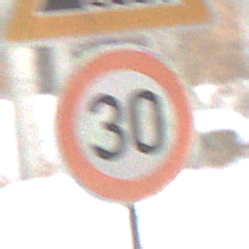
Verkehrszeichen: Geschwindigkeit30
Zusatzzeichen oben: Ufer
Umgebung: Roofed, Suburban
Tageszeit: MorningAfternoon
Wetter: PartlyCloudy
Licht: Natural
Jahreszeit: Winter
Kontrast: LowContrast